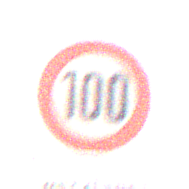
Verkehrszeichen: Geschwindigkeit100
Zusatzzeichen unten: ZeitangabenMitBeschraenkungAufWochentage1
Umgebung: Outdoor, RoadRail
Tageszeit: MorningAfternoon
Wetter: PartlyCloudy
Licht: Natural
Jahreszeit: NotSpecified
Kontrast: HighContrast